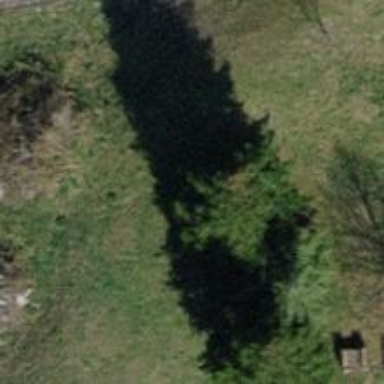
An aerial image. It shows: Needle-leaved tree in nature.